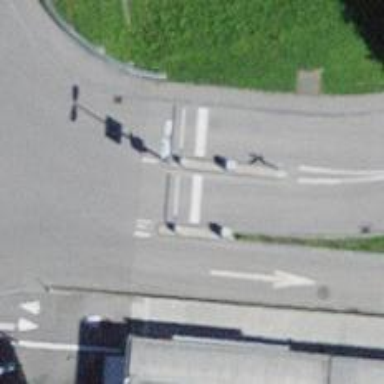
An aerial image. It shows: Lift gate barrier.